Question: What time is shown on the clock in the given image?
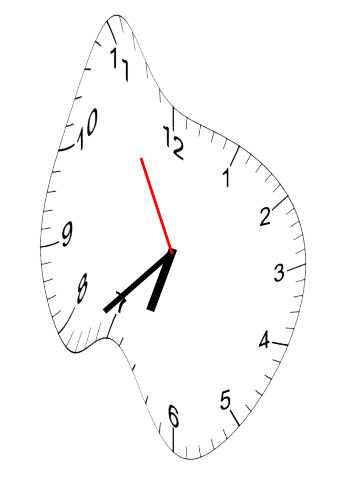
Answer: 06:37:55